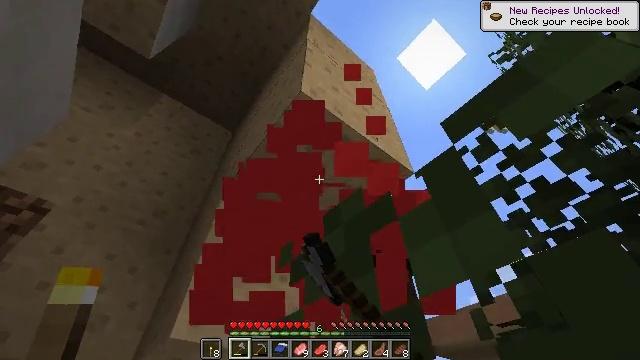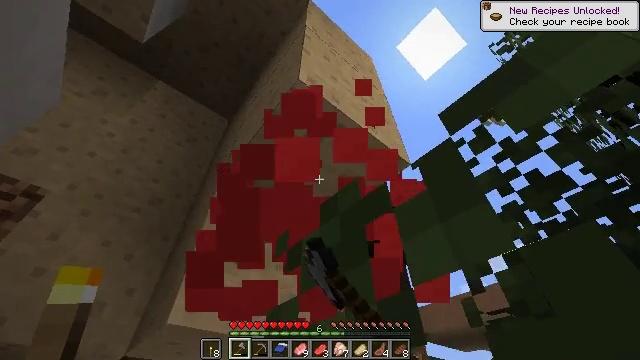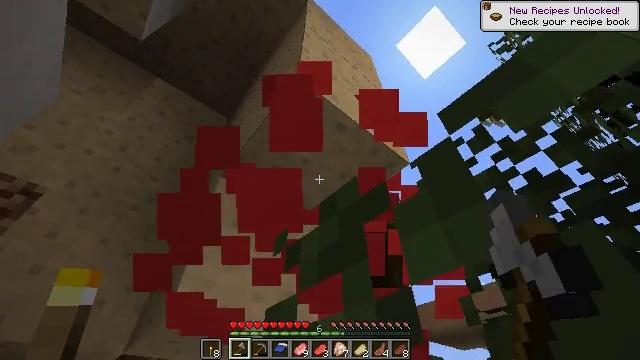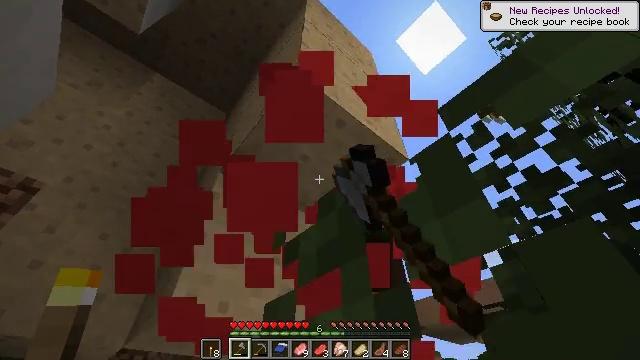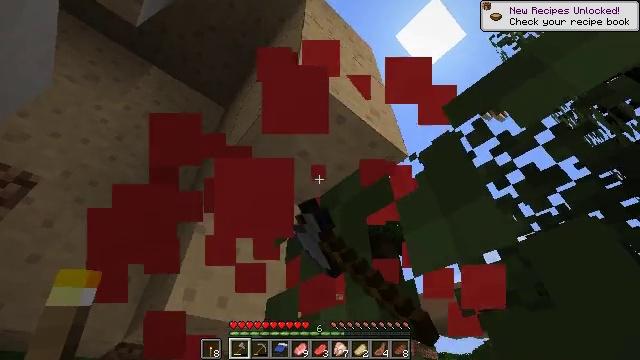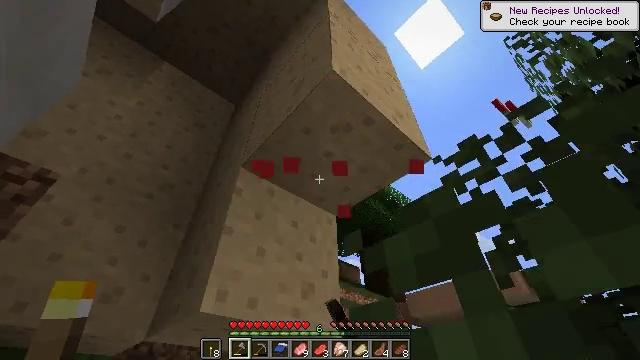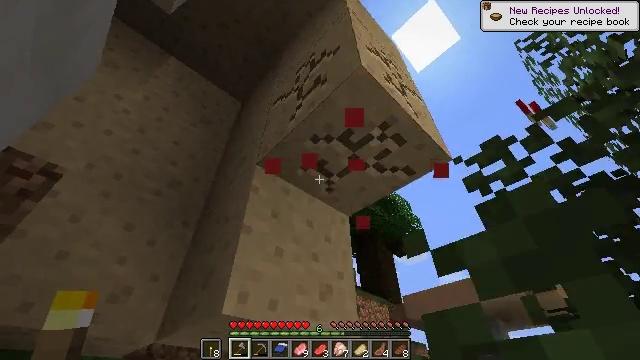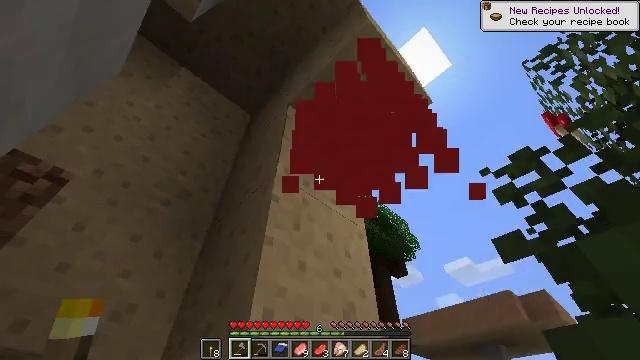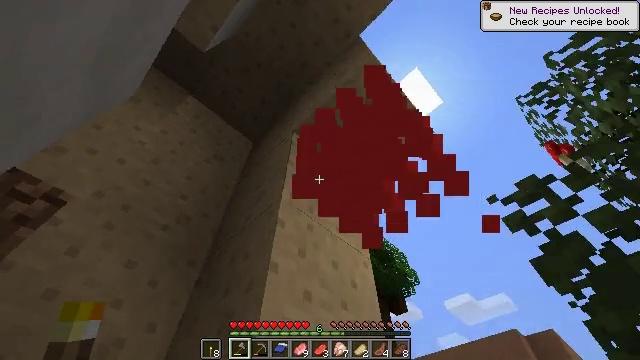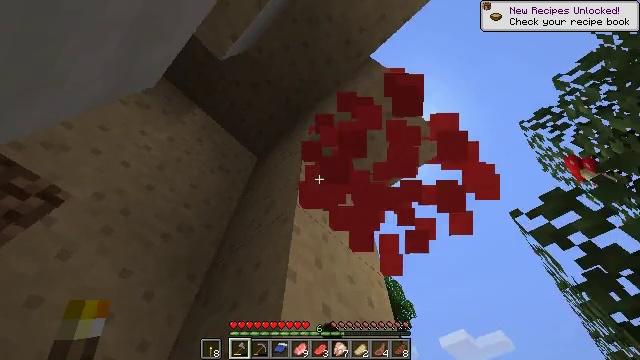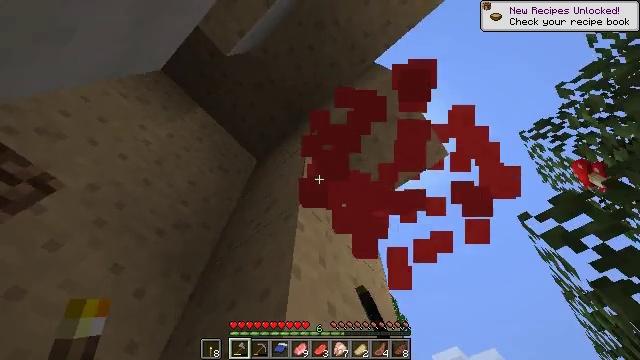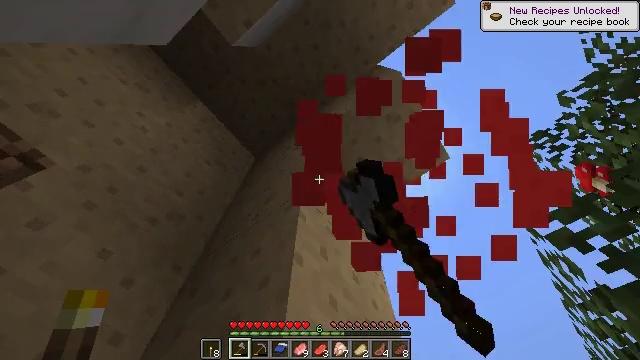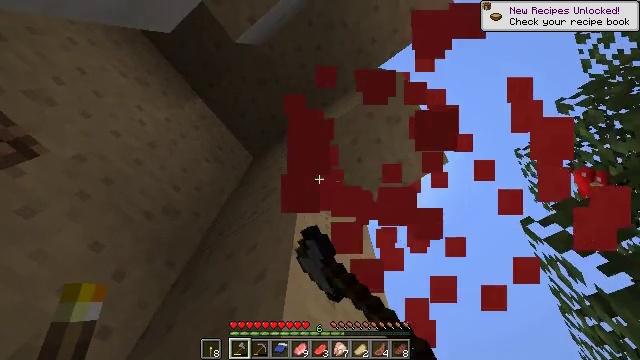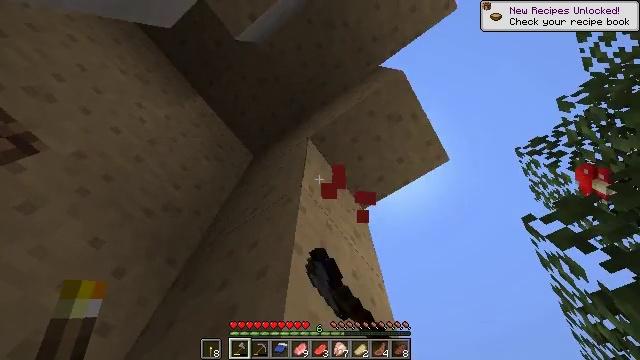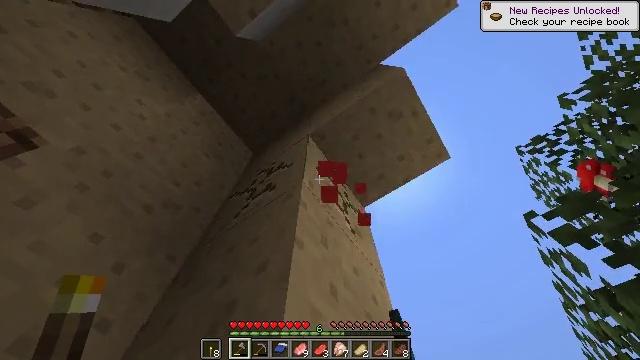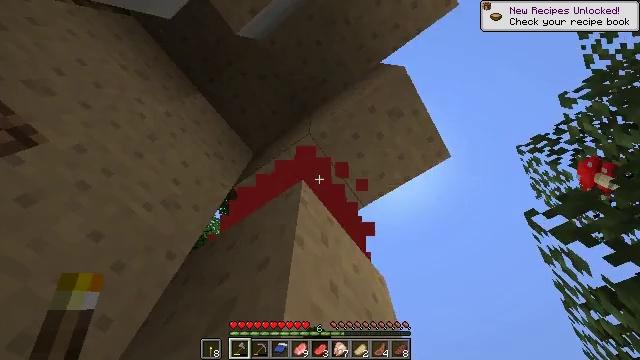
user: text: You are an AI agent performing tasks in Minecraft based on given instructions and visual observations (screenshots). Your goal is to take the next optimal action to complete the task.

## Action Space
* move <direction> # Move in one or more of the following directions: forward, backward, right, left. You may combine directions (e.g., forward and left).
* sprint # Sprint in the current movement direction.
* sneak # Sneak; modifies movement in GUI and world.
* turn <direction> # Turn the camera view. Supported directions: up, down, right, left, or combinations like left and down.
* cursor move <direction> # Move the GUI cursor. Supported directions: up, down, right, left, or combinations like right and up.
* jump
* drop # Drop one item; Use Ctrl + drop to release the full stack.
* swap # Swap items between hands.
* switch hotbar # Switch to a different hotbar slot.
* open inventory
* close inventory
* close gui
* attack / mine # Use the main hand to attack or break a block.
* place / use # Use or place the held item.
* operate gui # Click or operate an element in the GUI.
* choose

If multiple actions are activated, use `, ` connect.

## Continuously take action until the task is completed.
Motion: motion action
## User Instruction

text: Mine the red mushroom block in the forest.
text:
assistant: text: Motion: turn right and down, attack / mine
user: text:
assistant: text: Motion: attack / mine
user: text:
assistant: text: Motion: attack / mine
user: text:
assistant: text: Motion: move left, attack / mine
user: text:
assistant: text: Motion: move left, turn right, attack / mine
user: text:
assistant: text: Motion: move forward and move left, turn right, attack / mine
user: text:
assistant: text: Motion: move forward and move left, turn right and up, attack / mine
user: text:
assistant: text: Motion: move forward and move left, turn right and up, attack / mine
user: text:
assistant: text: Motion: move forward, turn right and up, attack / mine
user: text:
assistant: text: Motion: turn right and up, attack / mine
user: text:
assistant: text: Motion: turn right and up, attack / mine
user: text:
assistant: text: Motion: turn right and up, attack / mine
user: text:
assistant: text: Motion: attack / mine
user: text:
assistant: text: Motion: attack / mine
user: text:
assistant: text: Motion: attack / mine
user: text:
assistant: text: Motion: turn right, attack / mine
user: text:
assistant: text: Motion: turn right, attack / mine
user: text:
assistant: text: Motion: move left, attack / mine
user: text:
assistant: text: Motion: move forward and move left, turn right, attack / mine
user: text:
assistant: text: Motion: move forward and move left, turn right, attack / mine
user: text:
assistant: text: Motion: move forward and move left, turn right, attack / mine
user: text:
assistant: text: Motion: turn right and down, attack / mine
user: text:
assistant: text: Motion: turn right and down, attack / mine
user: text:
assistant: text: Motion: turn right and down, attack / mine
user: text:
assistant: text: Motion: turn down, attack / mine
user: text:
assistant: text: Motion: attack / mine
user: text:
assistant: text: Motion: attack / mine
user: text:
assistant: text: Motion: turn up, attack / mine
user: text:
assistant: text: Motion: turn up, attack / mine
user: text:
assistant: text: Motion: turn up, attack / mine